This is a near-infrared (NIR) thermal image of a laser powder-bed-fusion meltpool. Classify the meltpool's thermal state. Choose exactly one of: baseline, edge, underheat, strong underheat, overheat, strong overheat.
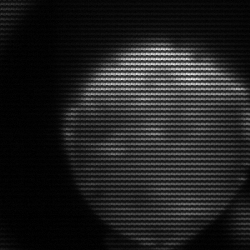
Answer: edge